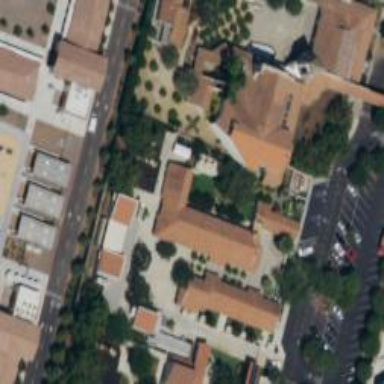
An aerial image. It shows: School.